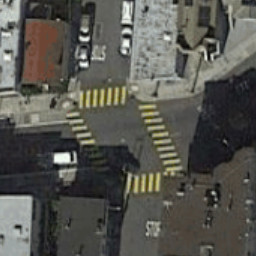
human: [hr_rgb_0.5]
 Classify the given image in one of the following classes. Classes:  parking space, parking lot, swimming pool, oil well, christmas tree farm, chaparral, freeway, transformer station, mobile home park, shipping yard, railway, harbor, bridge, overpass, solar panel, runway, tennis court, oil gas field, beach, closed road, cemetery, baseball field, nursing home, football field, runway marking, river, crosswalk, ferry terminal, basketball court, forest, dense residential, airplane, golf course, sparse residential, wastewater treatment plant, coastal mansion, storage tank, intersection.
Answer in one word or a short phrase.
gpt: crosswalk